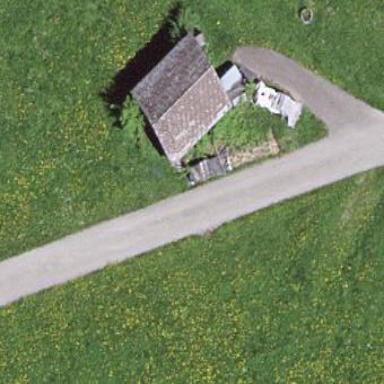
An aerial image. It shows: Farm auxiliary building.